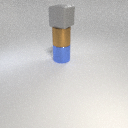
large blue metal cylinder below large gray rubber cube